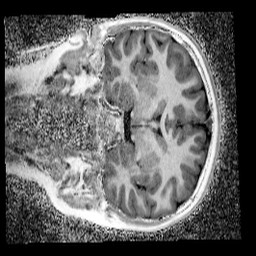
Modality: UNIT1_denoised
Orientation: coronal
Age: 9
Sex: female
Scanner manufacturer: siemens
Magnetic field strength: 3 T
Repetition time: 4 s
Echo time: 0.00299 s